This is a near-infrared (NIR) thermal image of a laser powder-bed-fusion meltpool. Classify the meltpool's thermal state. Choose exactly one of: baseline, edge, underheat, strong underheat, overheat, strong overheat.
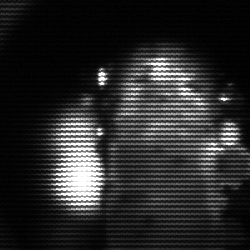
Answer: strong underheat